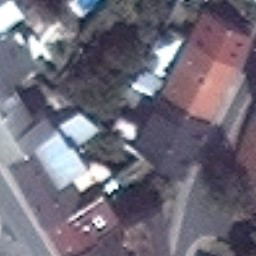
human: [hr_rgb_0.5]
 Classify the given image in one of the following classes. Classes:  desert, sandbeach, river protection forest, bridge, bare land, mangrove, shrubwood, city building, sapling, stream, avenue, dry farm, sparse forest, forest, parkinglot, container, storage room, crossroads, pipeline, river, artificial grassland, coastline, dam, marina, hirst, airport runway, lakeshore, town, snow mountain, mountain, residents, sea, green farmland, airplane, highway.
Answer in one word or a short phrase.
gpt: residents